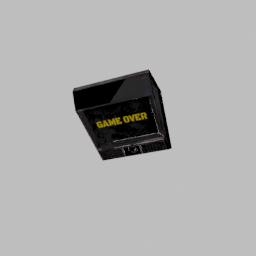
Label: electronics